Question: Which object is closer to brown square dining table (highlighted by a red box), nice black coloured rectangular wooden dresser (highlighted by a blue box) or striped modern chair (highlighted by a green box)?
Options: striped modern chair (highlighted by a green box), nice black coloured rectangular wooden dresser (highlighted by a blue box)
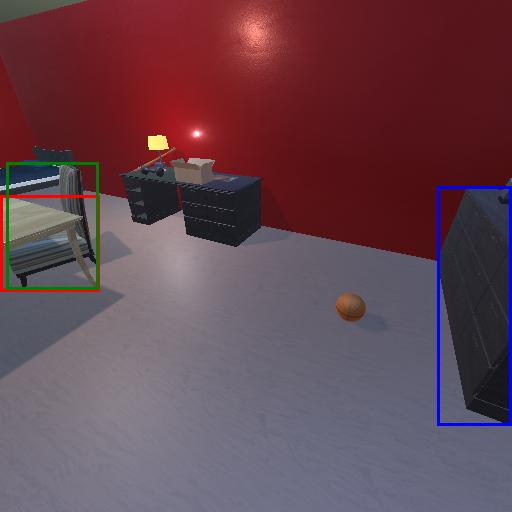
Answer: striped modern chair (highlighted by a green box)